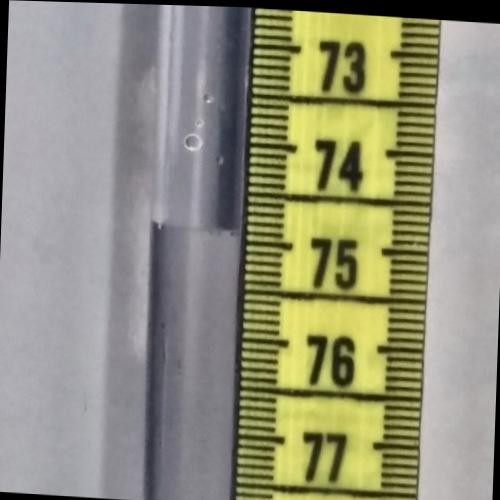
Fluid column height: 74.9 cm